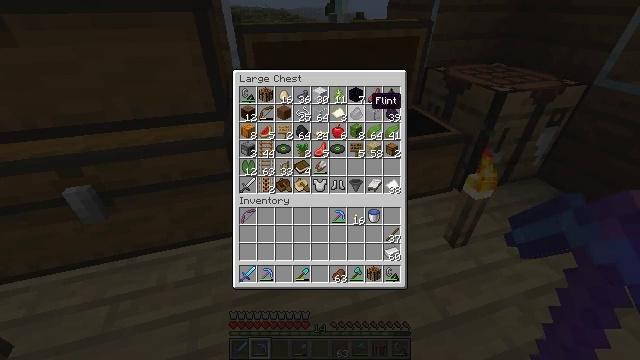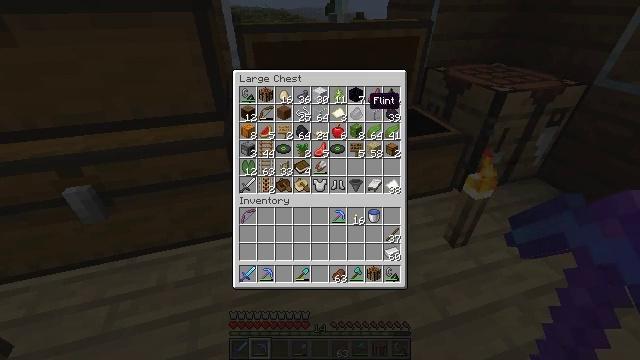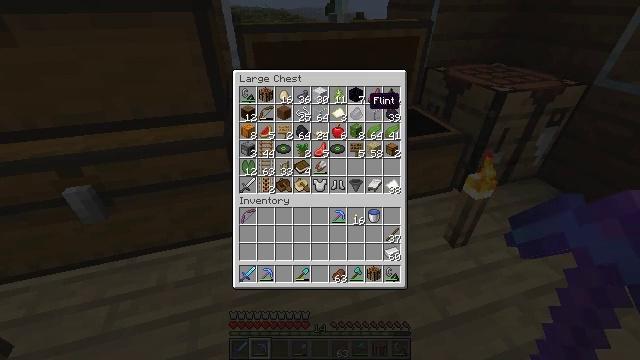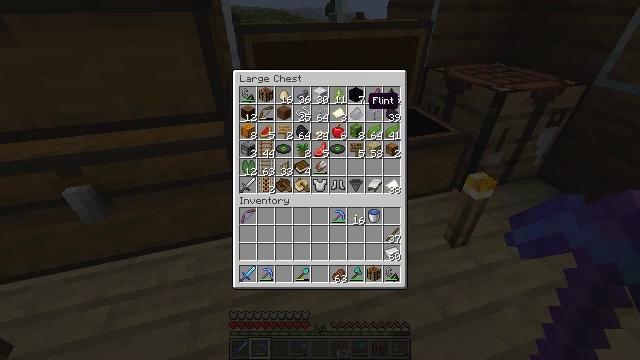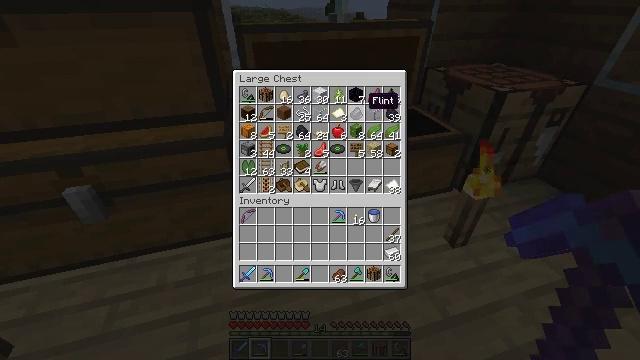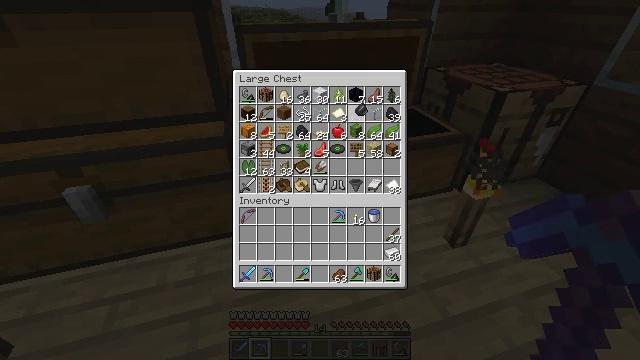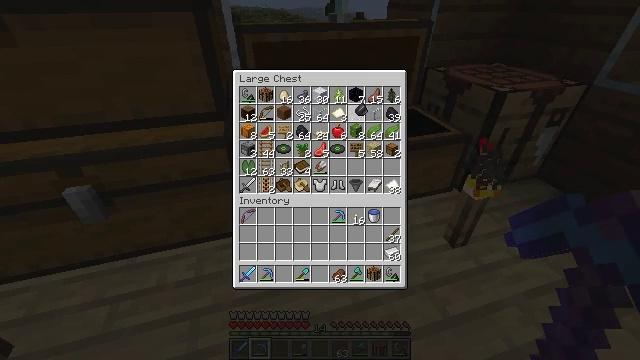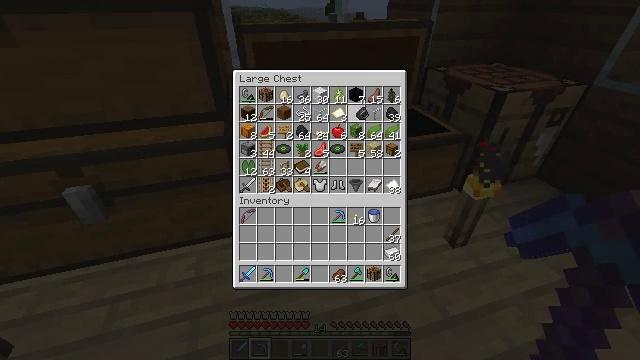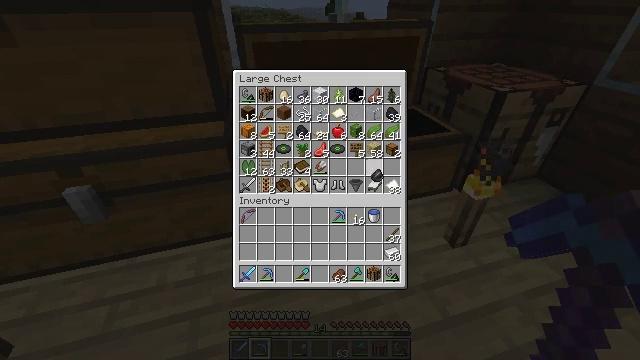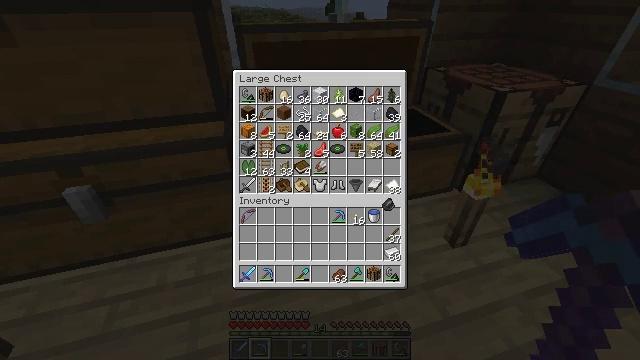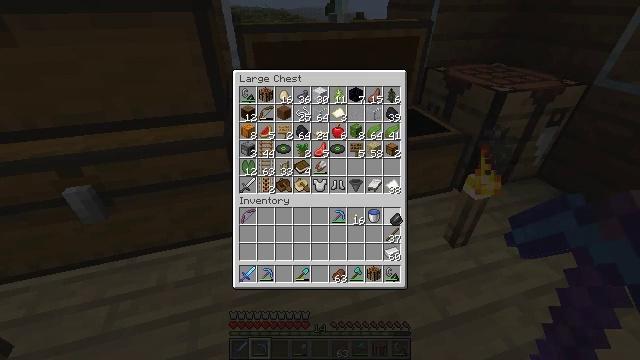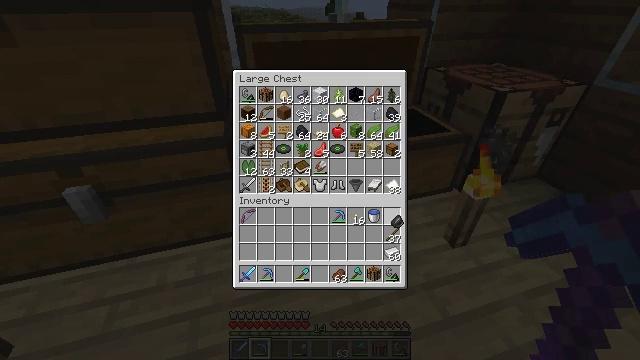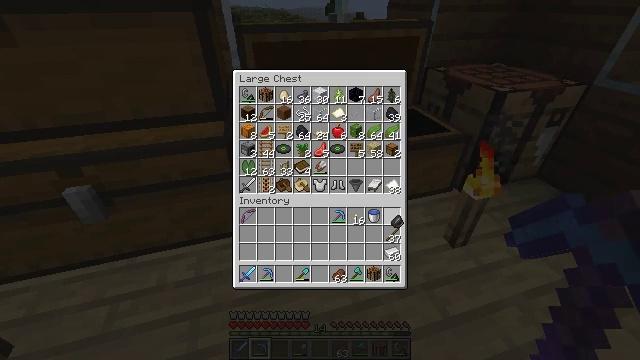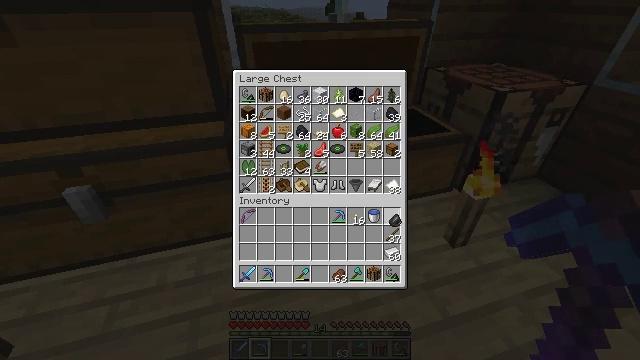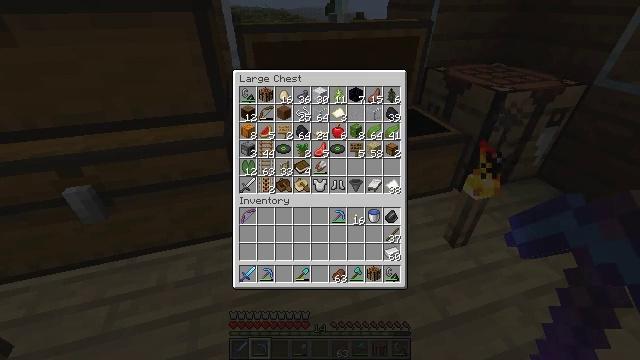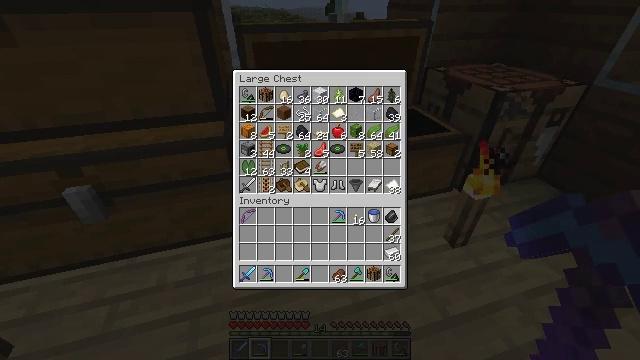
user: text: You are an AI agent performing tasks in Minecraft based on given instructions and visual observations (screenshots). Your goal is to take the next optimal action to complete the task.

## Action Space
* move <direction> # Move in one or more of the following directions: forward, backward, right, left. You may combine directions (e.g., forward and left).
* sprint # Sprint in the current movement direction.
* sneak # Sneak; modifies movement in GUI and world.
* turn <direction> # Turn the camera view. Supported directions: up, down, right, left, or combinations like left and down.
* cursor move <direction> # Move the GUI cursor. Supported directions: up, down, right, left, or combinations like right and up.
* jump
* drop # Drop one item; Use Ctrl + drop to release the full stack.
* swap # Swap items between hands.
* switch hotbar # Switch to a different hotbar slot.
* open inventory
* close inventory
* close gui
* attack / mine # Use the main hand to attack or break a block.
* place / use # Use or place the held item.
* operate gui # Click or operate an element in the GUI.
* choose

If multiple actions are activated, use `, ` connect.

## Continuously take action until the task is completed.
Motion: motion action
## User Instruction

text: Combat the chicken.
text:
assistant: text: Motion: no_op
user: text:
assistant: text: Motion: no_op
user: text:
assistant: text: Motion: no_op
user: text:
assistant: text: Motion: no_op
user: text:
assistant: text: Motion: attack / mine
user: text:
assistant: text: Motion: attack / mine
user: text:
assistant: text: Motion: attack / mine
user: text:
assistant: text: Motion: turn right and down
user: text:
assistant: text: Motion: turn right and down
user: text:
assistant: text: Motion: turn right and down
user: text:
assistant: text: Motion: no_op
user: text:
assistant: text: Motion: no_op
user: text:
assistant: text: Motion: no_op
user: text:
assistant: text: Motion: no_op
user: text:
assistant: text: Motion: no_op
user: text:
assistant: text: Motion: attack / mine
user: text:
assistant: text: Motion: attack / mine
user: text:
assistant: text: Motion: no_op
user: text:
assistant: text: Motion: no_op
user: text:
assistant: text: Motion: no_op
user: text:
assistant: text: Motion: no_op
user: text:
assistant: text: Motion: no_op
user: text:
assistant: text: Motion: no_op
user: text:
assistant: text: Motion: no_op
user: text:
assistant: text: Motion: turn right
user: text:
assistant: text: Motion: turn right and up
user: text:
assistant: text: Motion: turn right and up
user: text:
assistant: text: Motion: move forward, turn right and up
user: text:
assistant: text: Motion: move forward, sprint, turn right
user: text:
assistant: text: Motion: move forward, sprint, turn right